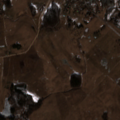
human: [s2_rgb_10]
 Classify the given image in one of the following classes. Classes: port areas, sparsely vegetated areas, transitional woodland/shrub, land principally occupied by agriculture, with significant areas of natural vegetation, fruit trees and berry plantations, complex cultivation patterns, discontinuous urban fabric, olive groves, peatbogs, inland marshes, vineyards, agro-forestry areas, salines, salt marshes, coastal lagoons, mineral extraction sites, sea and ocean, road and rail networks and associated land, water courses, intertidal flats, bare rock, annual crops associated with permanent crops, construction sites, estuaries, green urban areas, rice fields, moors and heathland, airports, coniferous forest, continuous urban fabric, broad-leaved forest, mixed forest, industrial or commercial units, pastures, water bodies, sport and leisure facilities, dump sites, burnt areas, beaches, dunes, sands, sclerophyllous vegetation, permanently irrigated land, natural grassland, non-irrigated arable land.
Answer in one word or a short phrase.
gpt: discontinuous urban fabric, non-irrigated arable land, complex cultivation patterns, land principally occupied by agriculture, with significant areas of natural vegetation, mixed forest